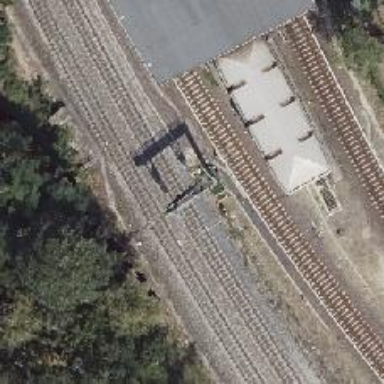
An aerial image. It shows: Railway signal.